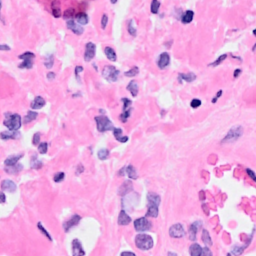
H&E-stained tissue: Breast